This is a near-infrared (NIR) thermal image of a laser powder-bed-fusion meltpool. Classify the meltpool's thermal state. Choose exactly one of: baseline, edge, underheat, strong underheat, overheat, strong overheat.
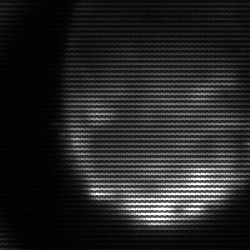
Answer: edge